Question: I'm trying to recreate the image below. It's supposed to be a 3D bar chart, I will have to feed it dynamic data and make sure the bars rise to the correct percentages. Forget about the shadings I can use solid colors but my hope is to be able to show animated transitions as the chart values change. As you can see the bars are lined up vertically and have an angle to them, there will be a div with content on its left side.
I don't know where to start! What would be a good approach to this project? I heard some good things about D3.js but I'm wondering if there's a simpler CSS3 approach I can take. Any ideas?

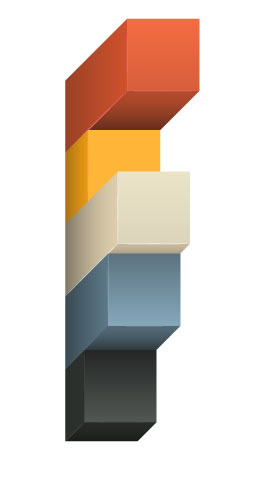
Answer: I have done this with javascript and the canvas tag, but if you don't want to use D3.js, which is an excellent graphing library, then you may want to look at WebGL, or emulate 3D in canvas.
You could also look at <URL>, which provides a free library.
For an interesting article to help you, you can read this: <URL>
For css you can look at this:
<URL>
'''
<h1>Transparent CSS Only Bar Graph</h1>
<div class="chart-container">
<div class="base"></div>
<!-- Left Side Meter-->
<ul class="meter">
<li><div>$100,000</div></li>
<li><div>$80,000</div></li>
<li><div>$60,000</div></li>
<li><div>$40,000</div></li>
<li><div>Less Than $20,000</div></li>
</ul>
<!-- Background-Grid -->
<table>
<tr>
<td></td>
<td></td>
<td></td>
<td></td>
<td></td>
<td></td>
<td></td>
<td></td>
</tr>
<tr>
<td></td>
<td></td>
<td></td>
<td></td>
<td></td>
<td></td>
<td></td>
<td></td>
</tr>
<tr>
<td></td>
<td></td>
<td></td>
<td></td>
<td></td>
<td></td>
<td></td>
<td></td>
</tr>
<tr>
<td></td>
<td></td>
<td></td>
<td></td>
<td></td>
<td></td>
<td></td>
<td></td>
</tr>
<tr>
<td></td>
<td></td>
<td></td>
<td></td>
<td></td>
<td></td>
<td></td>
<td></td>
</tr>
</table>
<!-- End Background Grid -->
<div class="bar one"></div>
<div class="bar two"></div>
<div class="bar three"></div>
<div class="bar four"></div>
<div class="bar five"></div>
<div class="bar six"></div>
<div class="bar seven"></div>
<div class="bar eight"></div>
</div>
html, body {
background-color: #222;
font-family: 'Helvetica Neue', Helvetica, sans-serif;
color: rgba(255,255,255,0.75);
}
h1 {
margin: 60px auto 0;
width: 550px;
text-align: center;
font-size: 36px;
}
.base {
position: absolute;
bottom: 0;
left: -35px;
width: 825px;
height: 20px;
background-color: rgba(255,255,255,0.05);
-moz-transform: skew(45deg);
-o-transform: skew(45deg);
-webkit-transform: skew(45deg);
}
.chart-container {
position: relative;
z-index: 0;
margin: 100px auto 0;
width: 800px;
height: 500px;
/*border: solid 1px #bbb;*/
background-color: rgba(255,255,255,0.055);
/* -webkit-box-shadow: 0 8px 6px -6px #444;
*/}
.chart-container:after {
content:"";
position: absolute;
top: -15px;
left: -8px;
height: 15px;
width: 800px;
background-color: rgba(255,255,255,0.055);
-moz-transform: skew(45deg);
-o-transform: skew(45deg);
-webkit-transform: skew(45deg);
transform: skew(45deg);
}
.chart-container > table {
position: absolute;
top: 0;
left: 0;
z-index: -999;
width: 100%;
height: 100%;
}
.chart-container table tr td {
width: 100px;
height: 98x;
border: solid 1px rgba(255,255,255,0.05);
}
.meter {
position: relative;
top: 0px;
left: -30px;
height: 500px;
width: 30px;
background-color: rgba(20,113,163,0.5);
border-left: solid 1px rgba(255,255,255,0.5);
}
.meter:before {
content: "";
position: absolute;
top: -7px;
left: -15px;
width: 15px;
height: 500px;
background-color: rgba(14,81,117,0.9);
-moz-transform: skewY(45deg);
-o-transform: skewY(45deg);
-webkit-transform: skewY(45deg);
transform: skewY(45deg);
}
.meter:after {
content: "";
position: absolute;
top: -15px;
left: -8px;
width: 30px;
height: 15px;
background-color: rgba(13,171,217,0.45);
-moz-transform: skewX(45deg);
-o-transform: skewX(45deg);
-webkit-transform: skewX(45deg);
transform: skewX(45deg);
}
.meter li {
position: relative;
list-style-type: none;
height: 99px;
border-bottom: solid 1px #0DABD9;
}
.meter li:before {
content: "";
position: absolute;
top: -15px;
left: -30px;
width: 30px;
height: 100%;
border-bottom: solid 1px #0DABD9;
-moz-transform: skewY(45deg);
-o-transform: skewY(45deg);
-webkit-transform: skewY(45deg);
transform: skewY(45deg);
}
.meter li:last-child {
border-bottom: none;
}
.meter li:last-child:before {
border: 0;
}
.meter li div {
position: absolute;
left: -115px;
top: 0;
padding: 55px 0 0;
width: 80px;
color: #656565;
text-align: right;
font-weight: 300;
font-size: 14px;
line-height: 18px;
text-transform: uppercase;
}
/* ---------------------
Vertical Bars
----------------------*/
.bar {
float: left;
position: absolute;
bottom: 0;
z-index: 99;
height: 35%;
width: 40px;
margin: 0 40px;
background-color: rgba(107,255,49,0.35);
}
.bar:before {
content: "";
position: absolute;
left: -15px;
bottom: 7px;
height: 100%;
width: 15px;
background-color: rgba(107,255,49,0.25);
-webkit-transform: skewY(45deg);
}
.bar:after {
content: "";
position: absolute;
top: -15px;
left: -8px;
width: 40px;
height: 15px;
background-color: rgba(107,255,49,0.45);
-moz-transform: skewX(45deg);
-o-transform: skewX(45deg);
-webkit-transform: skewX(45deg);
transform: skewX(45deg);
}
.two {
left: 12.5%;
height: 57%;
}
.three {
left: 25%;
height: 85%;
}
.four {
left: 37.5%;
height: 35%;
}
.five {
left: 50%;
height: 63%;
}
.six {
left: 62.5%;
height: 45%;
}
.seven {
left: 75%;
height: 15%;
}
.eight {
left: 87.5%;
height: 32%;
}
'''
If you can show some code then it would be easier to help you determine what you need to do to get the graph you want.
Edit: A working 3D example is available <URL>